Field crop: tomato
Growth stage: 1
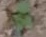
Species: solanum